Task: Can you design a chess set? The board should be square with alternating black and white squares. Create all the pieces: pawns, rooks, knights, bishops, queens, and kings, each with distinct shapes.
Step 1205:
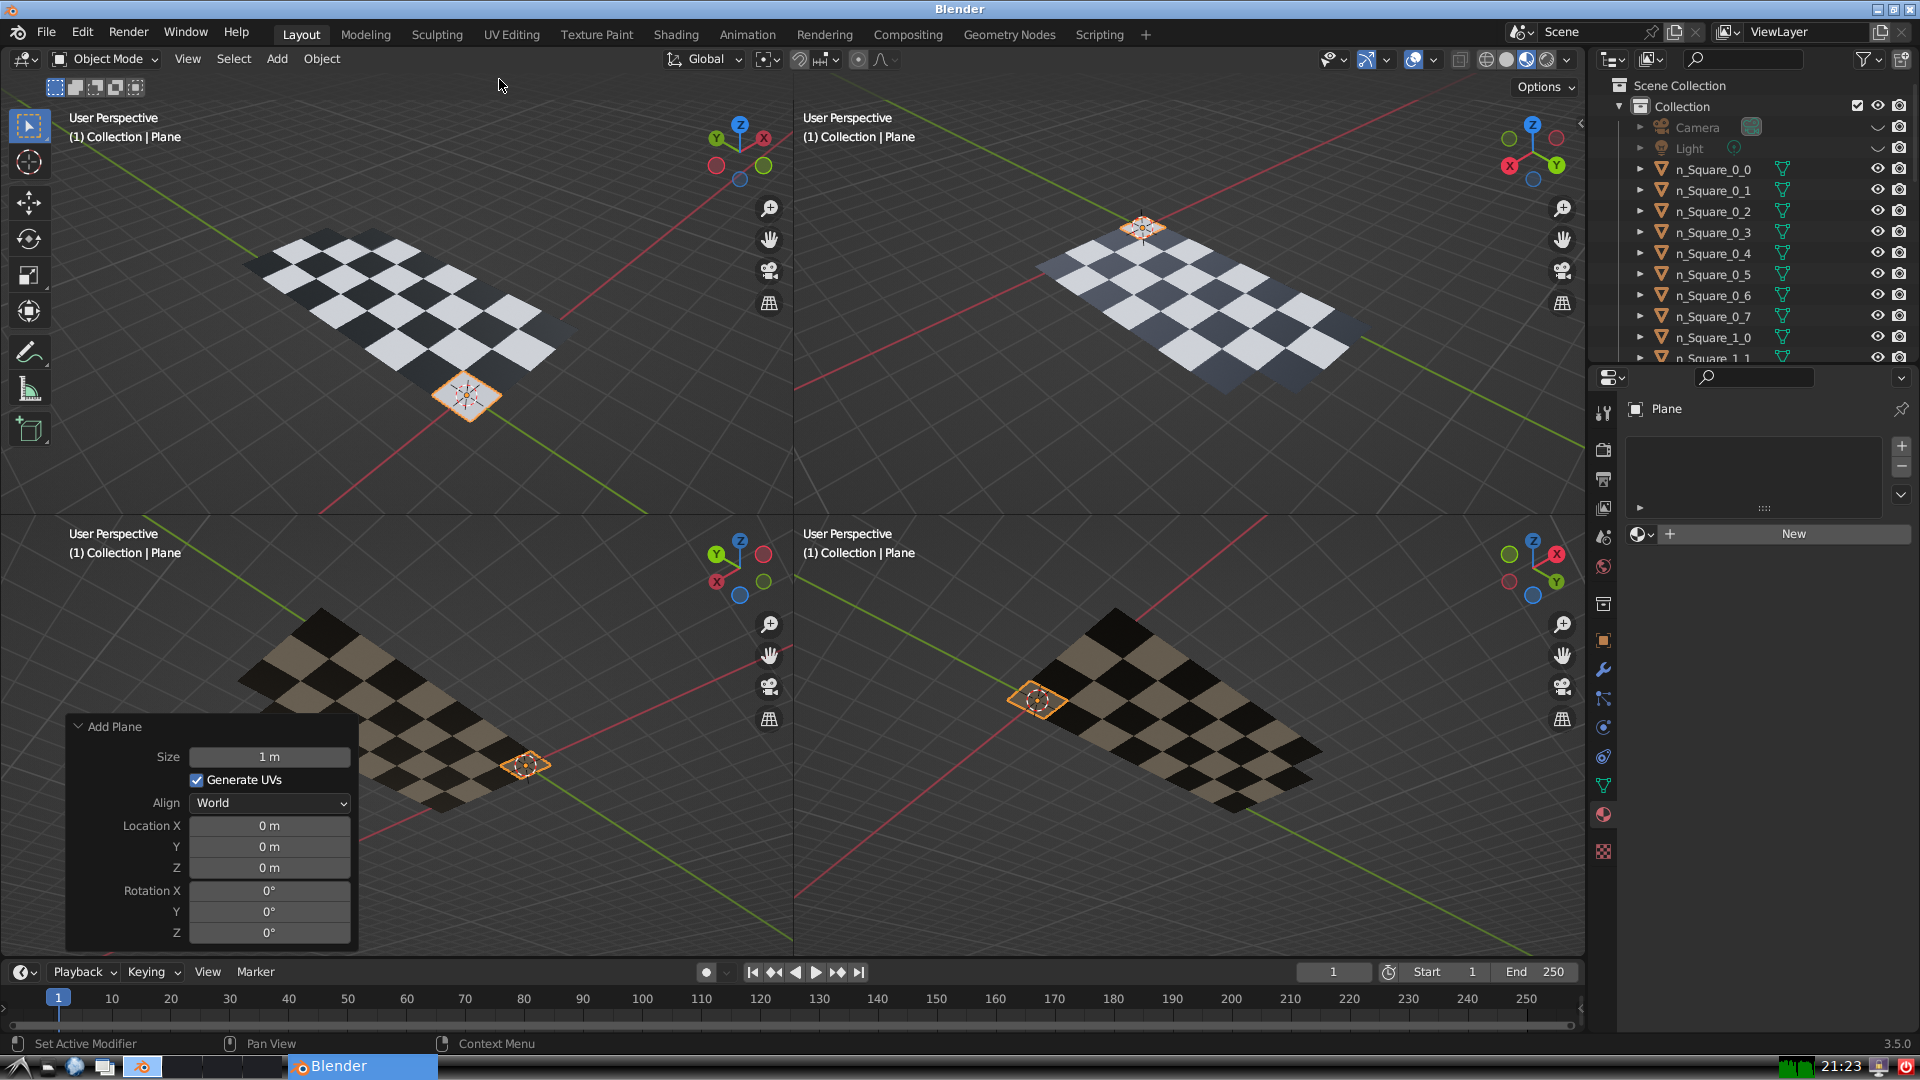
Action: {"mouse_move": [270, 758]}